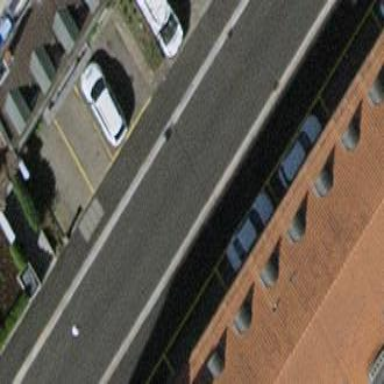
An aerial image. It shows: Street-side parking with parallel orientation.